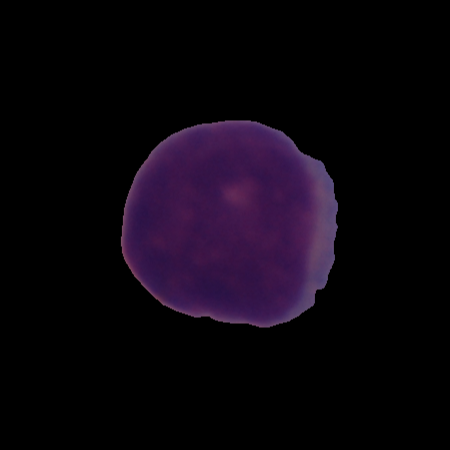
Label: cancer